Field crop: maize
Growth stage: 2
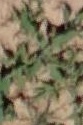
Species: atriplex